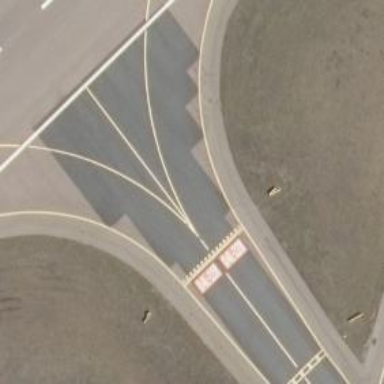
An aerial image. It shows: Image of taxiway at airport.